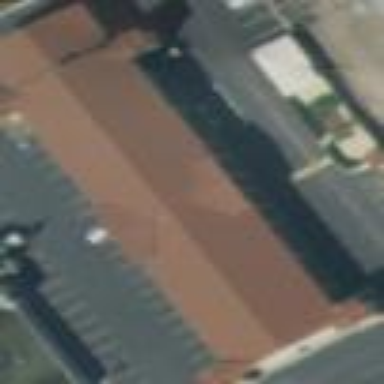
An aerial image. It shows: Motel building.